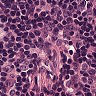
Metastatic tissue present: no